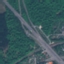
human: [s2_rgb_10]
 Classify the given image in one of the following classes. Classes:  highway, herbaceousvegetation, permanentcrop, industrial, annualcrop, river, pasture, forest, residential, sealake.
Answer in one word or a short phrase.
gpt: Highway